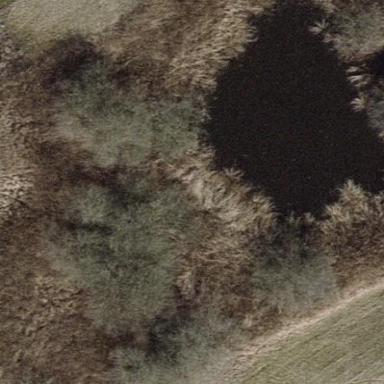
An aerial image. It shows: Marshy wetland area.